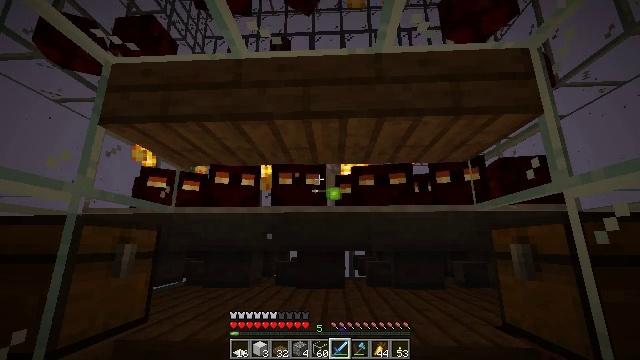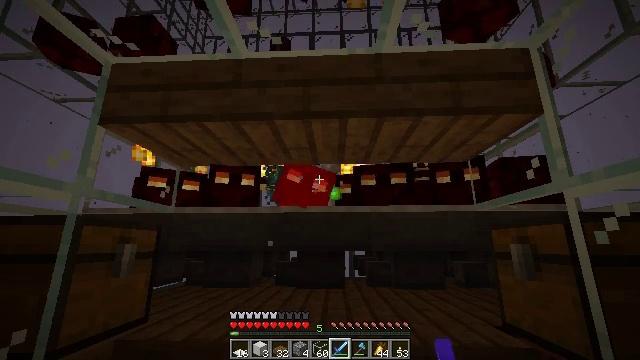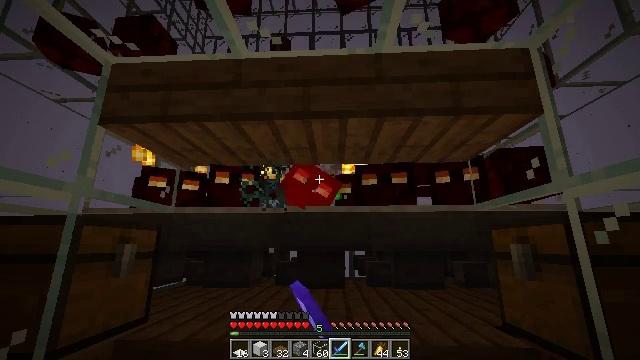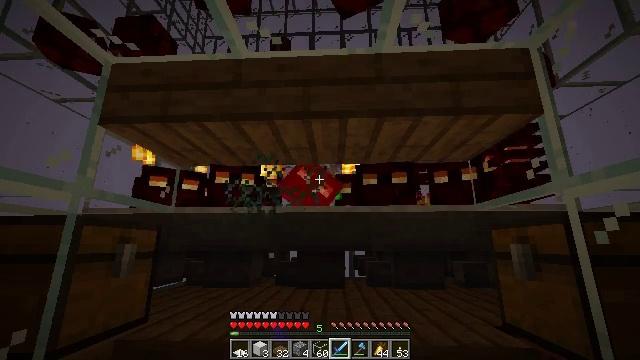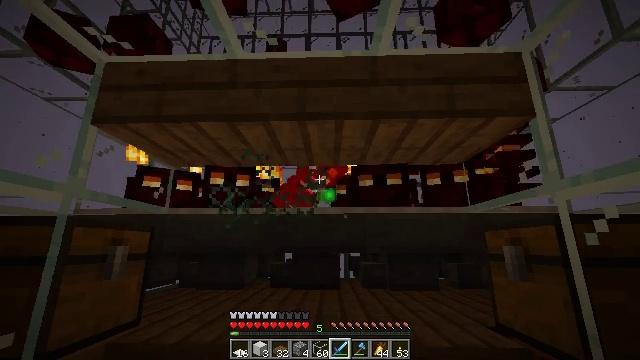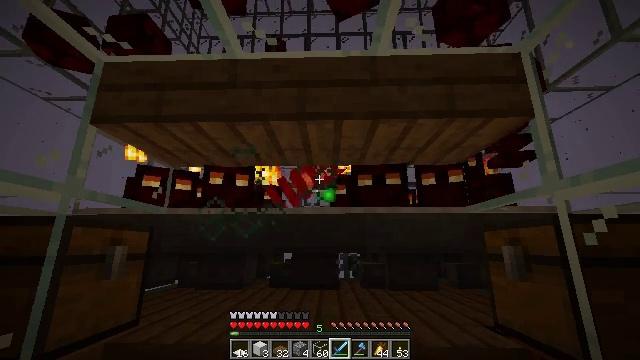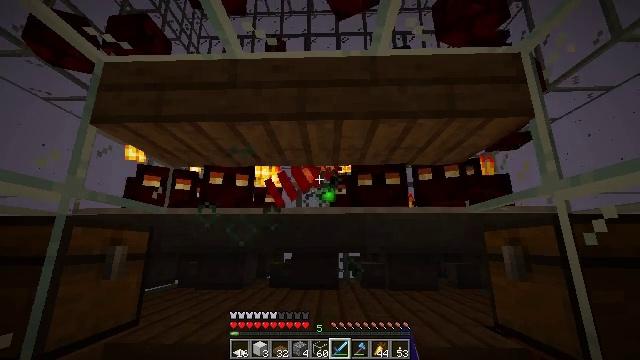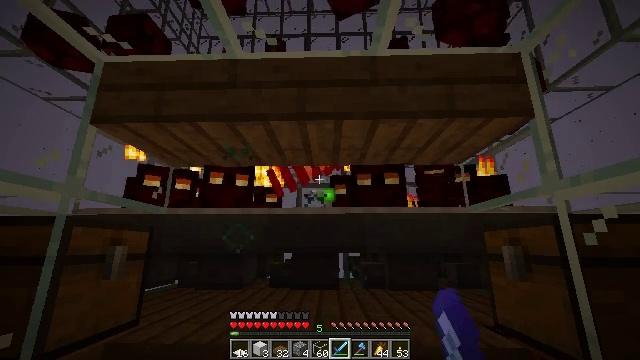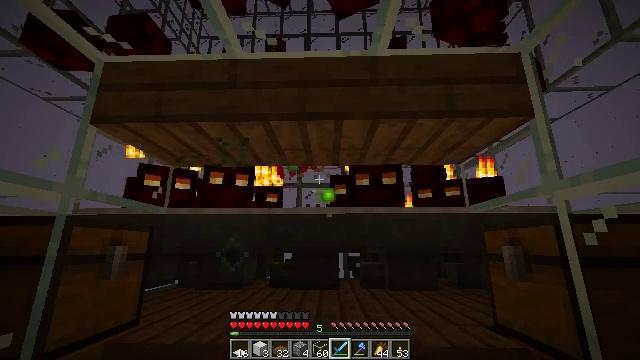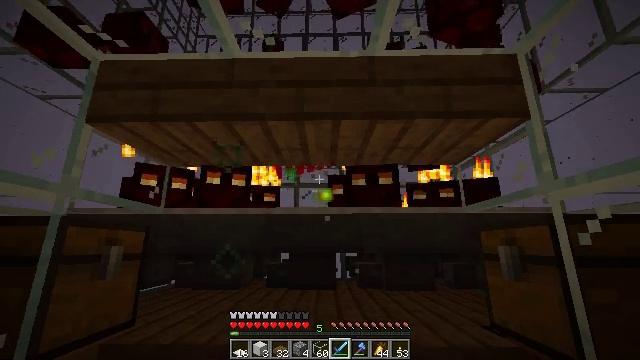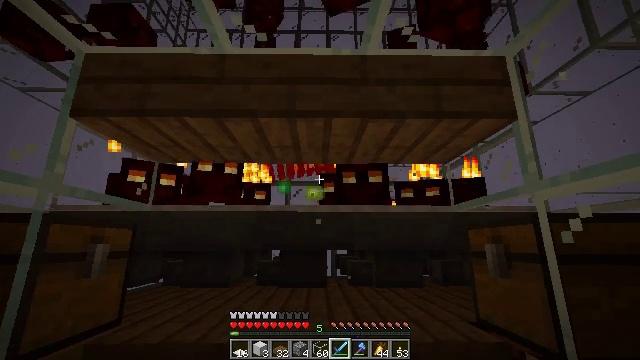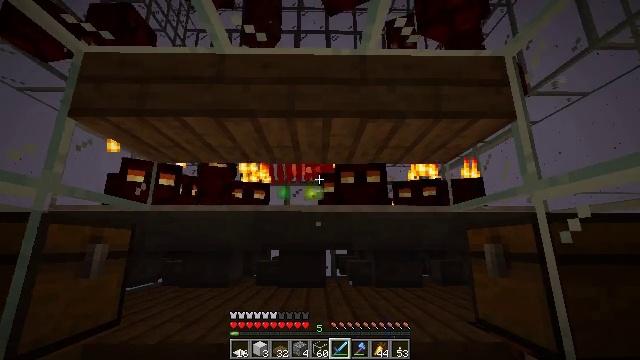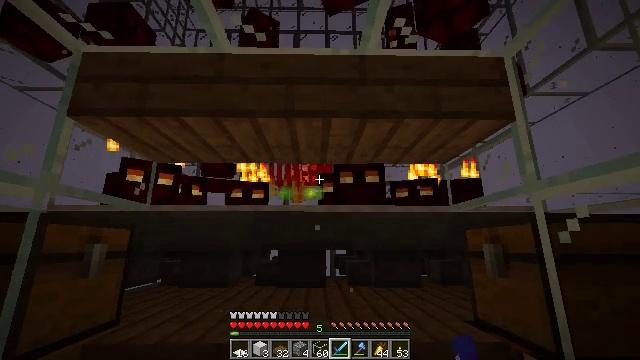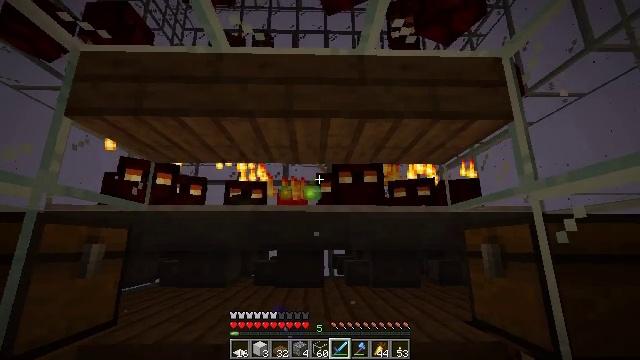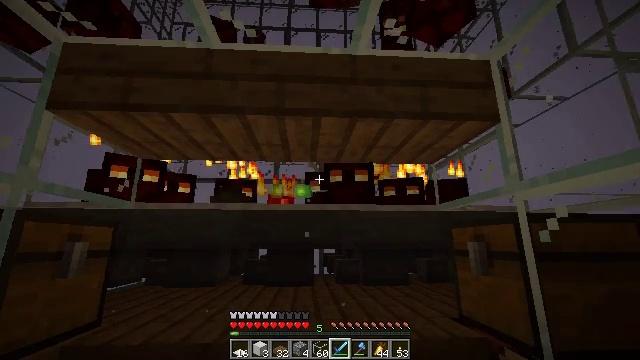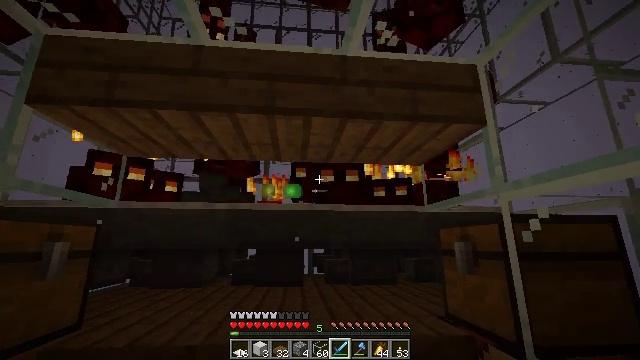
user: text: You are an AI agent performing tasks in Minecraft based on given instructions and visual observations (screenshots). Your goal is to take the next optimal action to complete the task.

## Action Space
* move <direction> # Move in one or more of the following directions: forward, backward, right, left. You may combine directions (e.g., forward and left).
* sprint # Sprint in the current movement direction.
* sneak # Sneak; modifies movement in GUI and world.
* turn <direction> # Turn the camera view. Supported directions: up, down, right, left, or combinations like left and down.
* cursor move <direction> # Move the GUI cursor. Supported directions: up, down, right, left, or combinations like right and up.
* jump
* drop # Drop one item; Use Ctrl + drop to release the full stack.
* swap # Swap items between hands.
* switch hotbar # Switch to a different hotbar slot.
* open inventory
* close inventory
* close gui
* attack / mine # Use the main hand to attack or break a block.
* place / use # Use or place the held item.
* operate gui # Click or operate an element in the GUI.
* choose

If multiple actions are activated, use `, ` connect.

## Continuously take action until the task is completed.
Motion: motion action
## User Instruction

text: Hunt the magma cube.
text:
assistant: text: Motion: attack / mine
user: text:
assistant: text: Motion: attack / mine
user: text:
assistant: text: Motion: attack / mine
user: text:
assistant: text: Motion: turn right, attack / mine
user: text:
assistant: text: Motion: no_op
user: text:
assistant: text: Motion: attack / mine
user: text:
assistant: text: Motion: attack / mine
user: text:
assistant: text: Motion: attack / mine
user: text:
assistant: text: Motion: attack / mine
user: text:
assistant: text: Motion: turn right
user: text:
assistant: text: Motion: no_op
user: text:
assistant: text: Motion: attack / mine
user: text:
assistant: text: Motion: attack / mine
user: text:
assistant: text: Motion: turn right, attack / mine
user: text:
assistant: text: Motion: turn right, attack / mine
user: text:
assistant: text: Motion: no_op
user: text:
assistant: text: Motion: attack / mine
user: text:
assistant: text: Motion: attack / mine
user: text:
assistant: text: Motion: turn right, attack / mine
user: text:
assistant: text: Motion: no_op
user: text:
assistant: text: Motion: attack / mine
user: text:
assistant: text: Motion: attack / mine
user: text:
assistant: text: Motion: attack / mine
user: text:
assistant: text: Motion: no_op
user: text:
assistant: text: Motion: attack / mine
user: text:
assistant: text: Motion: attack / mine
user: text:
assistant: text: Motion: attack / mine
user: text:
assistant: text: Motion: turn right, attack / mine
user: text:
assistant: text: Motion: no_op
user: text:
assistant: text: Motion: attack / mine